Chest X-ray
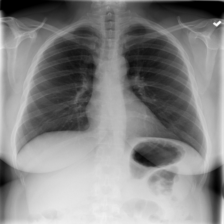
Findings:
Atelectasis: negative
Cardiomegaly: negative
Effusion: negative
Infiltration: negative
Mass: negative
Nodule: negative
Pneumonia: negative
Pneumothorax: negative
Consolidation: negative
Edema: negative
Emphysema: negative
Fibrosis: negative
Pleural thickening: negative
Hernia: negative